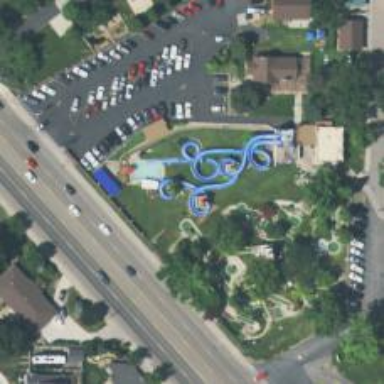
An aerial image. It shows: Water slide attraction.